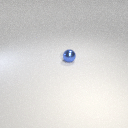
small blue metal sphere